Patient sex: M
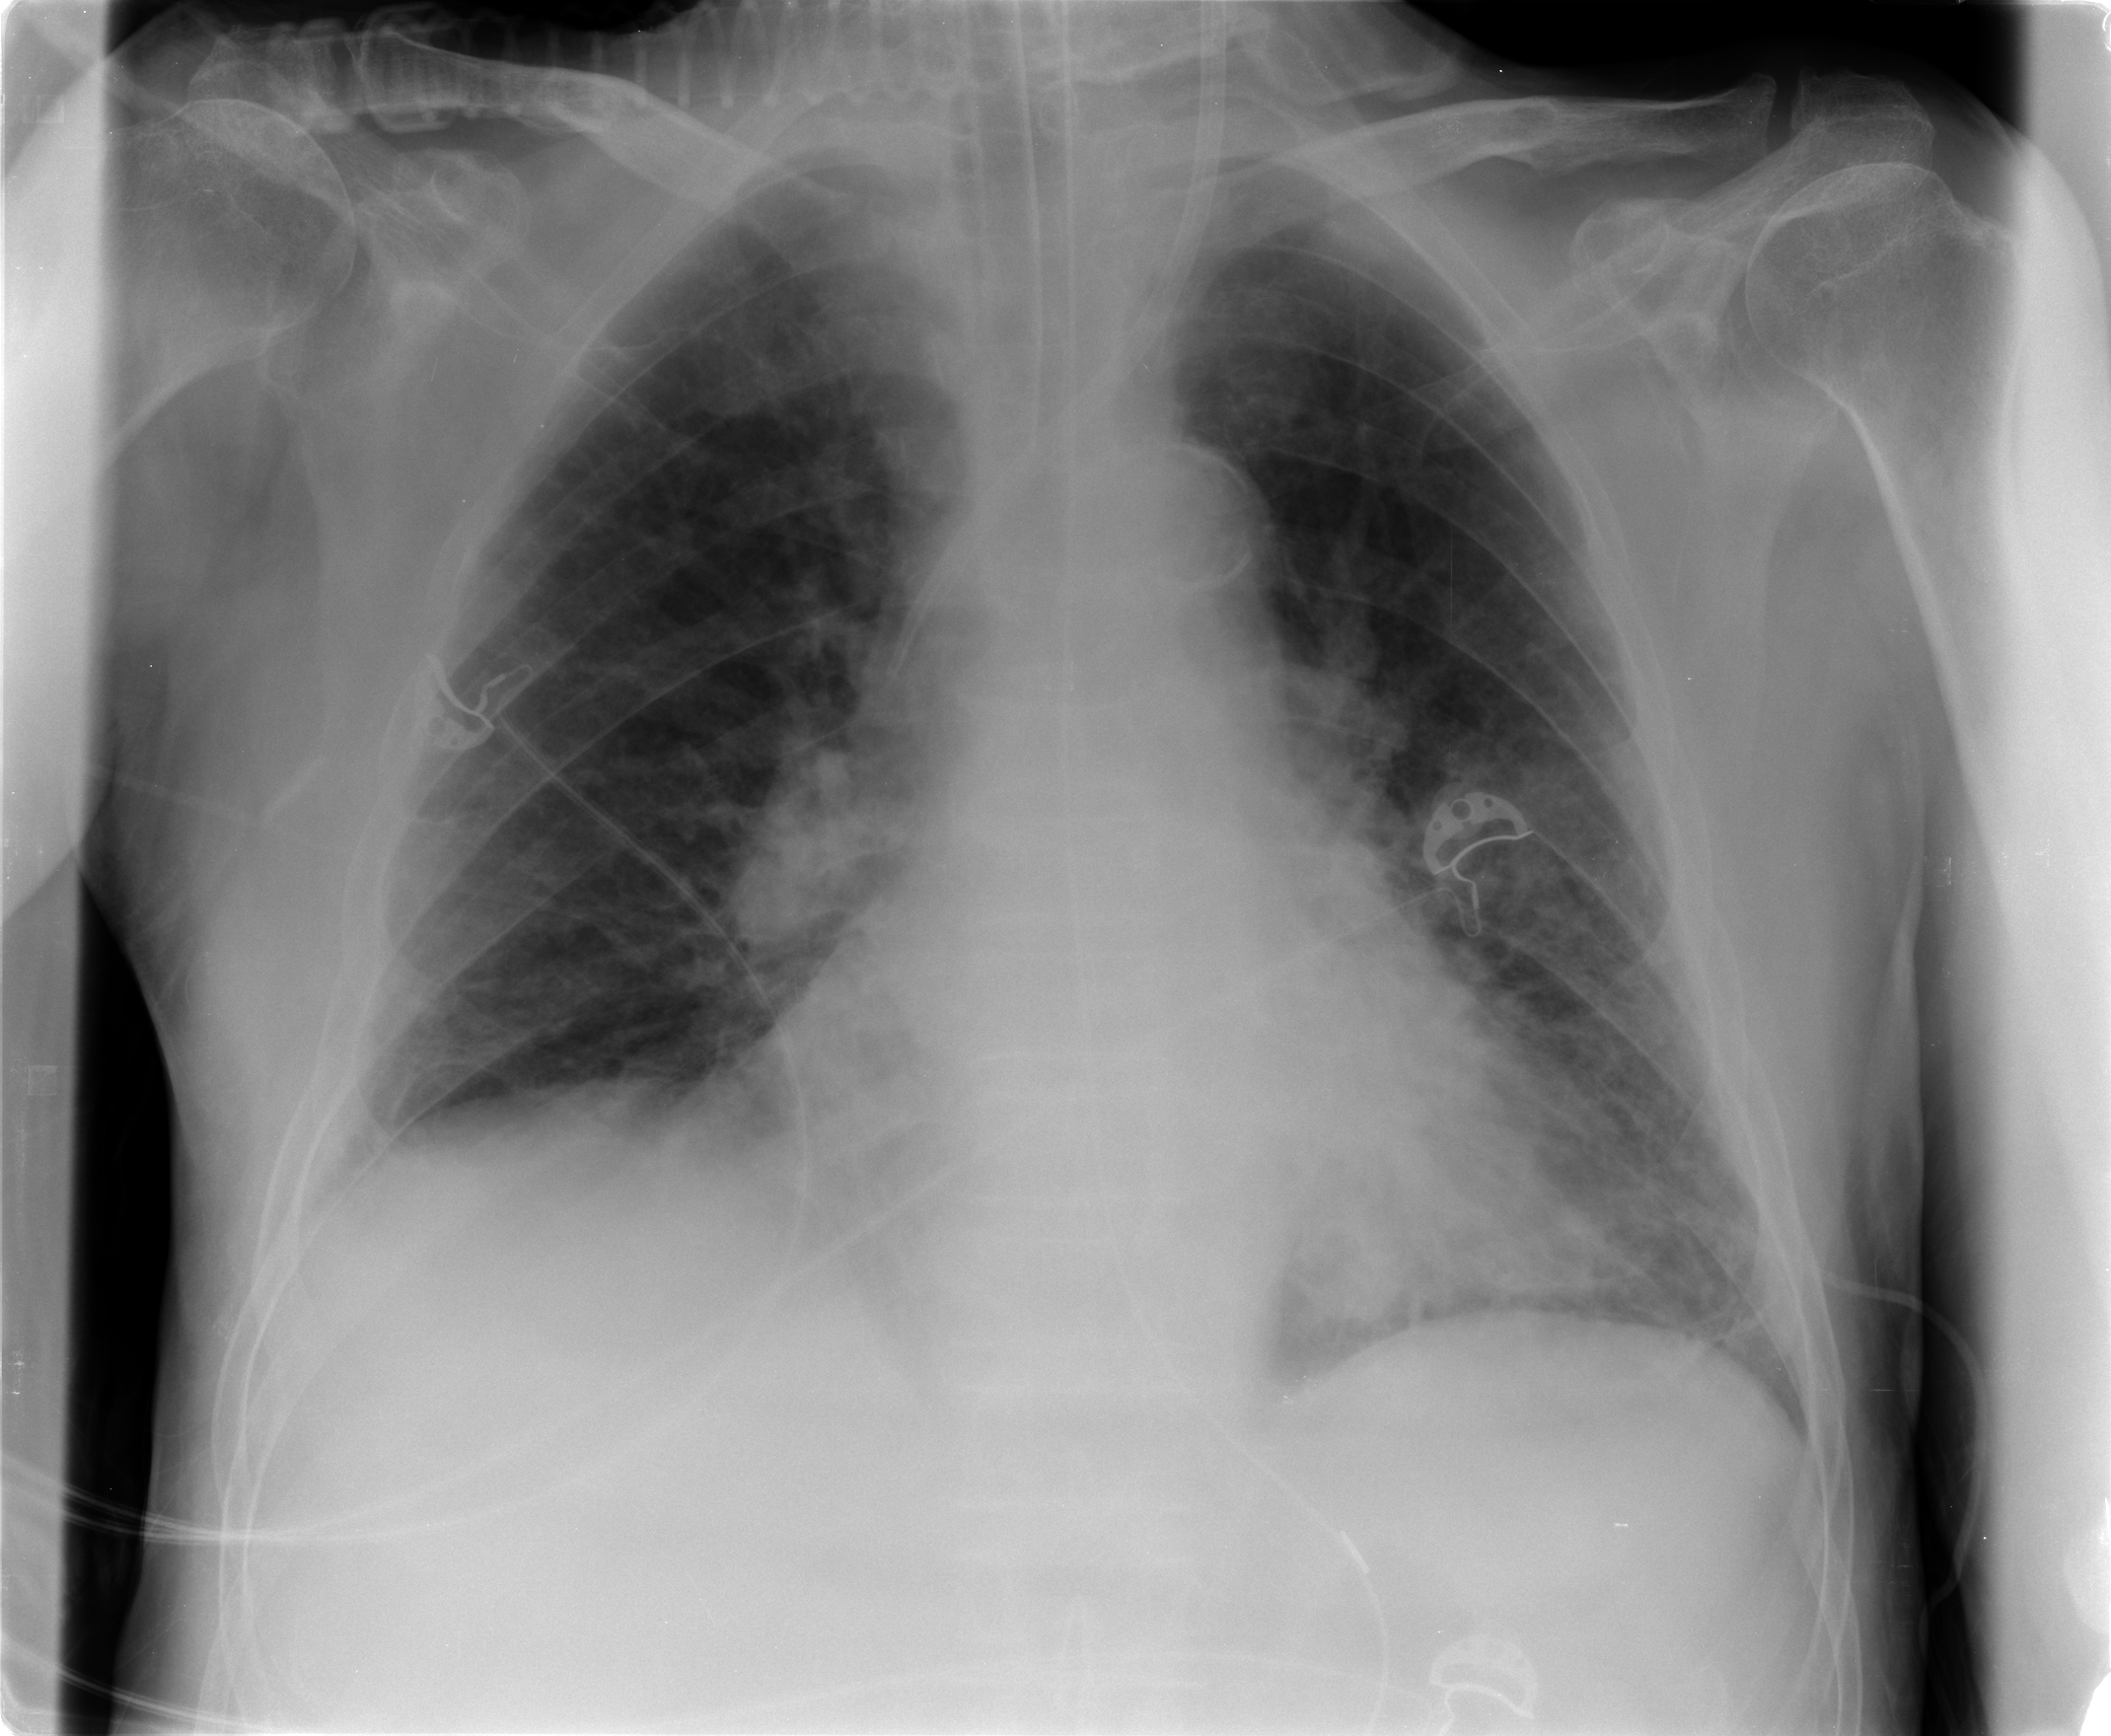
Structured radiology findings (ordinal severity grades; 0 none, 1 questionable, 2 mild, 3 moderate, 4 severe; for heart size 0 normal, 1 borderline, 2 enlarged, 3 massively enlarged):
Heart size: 0
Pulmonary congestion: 2
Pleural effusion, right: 2
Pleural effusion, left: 0
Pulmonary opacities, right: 0
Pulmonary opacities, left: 2
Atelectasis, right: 2
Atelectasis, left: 2